Question: I think I have a easy problem but I just cannot solve it.
'''
<table>
<tr><th><img src='http://i.imgur.com/znH0q5A.jpg'></img></th>
<th style='position: relative; top:0;'><h3>Test</h3>Lorem ipsum dolor sit
amet, consetetur sadipscing elitr, sed diam nonumy eirmod tempor invidunt ut
labore et dolore magna aliquyam erat, sed diam voluptua. At vero eos et
accusam et justo duo dolores et ea rebum. Stet clita kasd gubergren, no sea
takimata sanctus est Lorem ipsum dolor sit amet. Lorem ipsum dolor sit amet,
consetetur sadipscing elitr, sed diam nonumy eirmod tempor invidunt ut labore
et dolore magna aliquyam erat, sed diam voluptua. At vero eos et accusam et
justo duo dolores et ea rebum. Stet clita kasd gubergren, no sea takimata
sanctus est Lorem ipsum dolor sit amet.</tr>
</table>
'''
<URL>
But I want it to look like this:

I want to put any text inside the tags detached from the image on the left side.
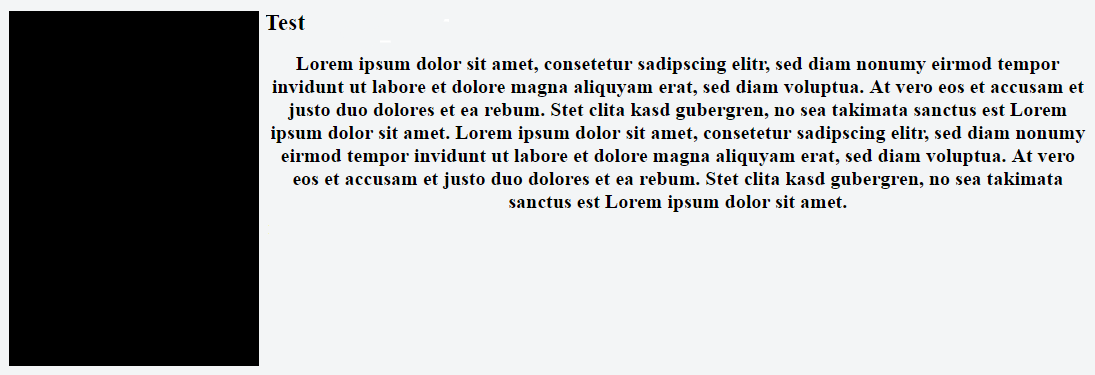
Answer: Wrap the contents in another div
'''
div {
width: 100%;
height: 100%;
display: flex;
flex-direction: column;
align-items: center;
}
th {
position: relative;
vertical-align: top;
}
h3 {
align-self: flex-start;
text-align: left;
margin: 0 0 15px 0;
}
'''
'''
<table>
<tr>
<th><img src='http://i.imgur.com/znH0q5A.jpg'></th>
<th>
<div>
<h3>Test</h3>
Lorem ipsum dolor sit
amet, consetetur sadipscing elitr, sed diam nonumy eirmod tempor invidunt ut
labore et dolore magna aliquyam erat, sed diam voluptua. At vero eos et
accusam et justo duo dolores et ea rebum. Stet clita kasd gubergren, no sea
takimata sanctus est Lorem ipsum dolor sit amet. Lorem ipsum dolor sit amet,
consetetur sadipscing elitr, sed diam nonumy eirmod tempor invidunt ut labore
et dolore magna aliquyam erat, sed diam voluptua. At vero eos et accusam et
justo duo dolores et ea rebum. Stet clita kasd gubergren, no sea takimata
sanctus est Lorem ipsum dolor sit amet.
</div>
</tr>
</table>
'''